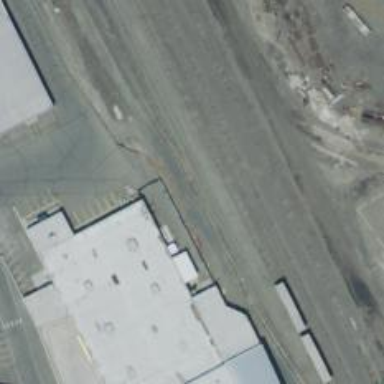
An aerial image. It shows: Railway siding with rails.